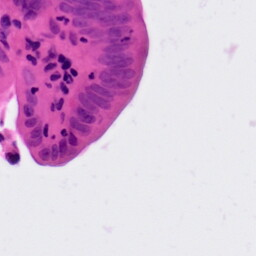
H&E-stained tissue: Colon